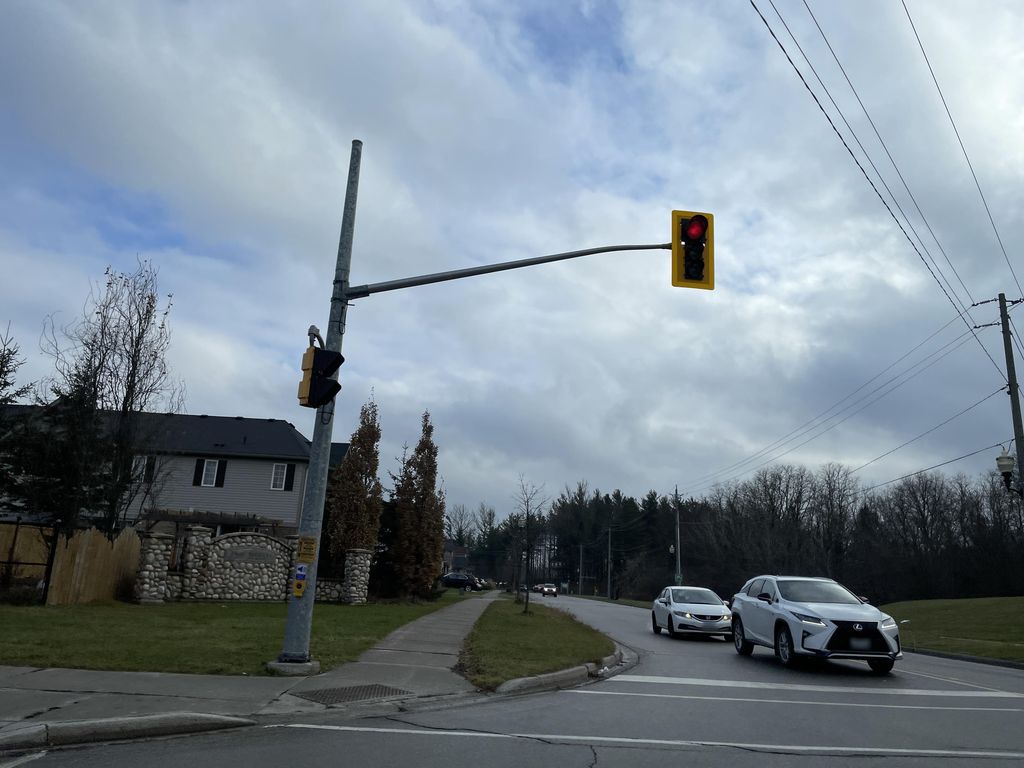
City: kitchener-waterloo